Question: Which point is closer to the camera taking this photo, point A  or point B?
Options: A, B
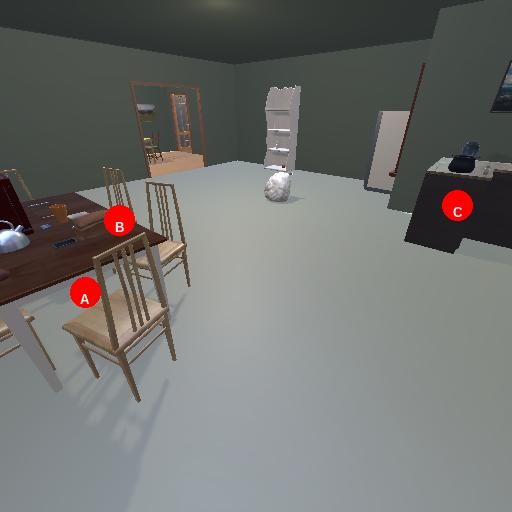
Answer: A